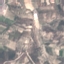
Land use / land cover class: PermanentCrop